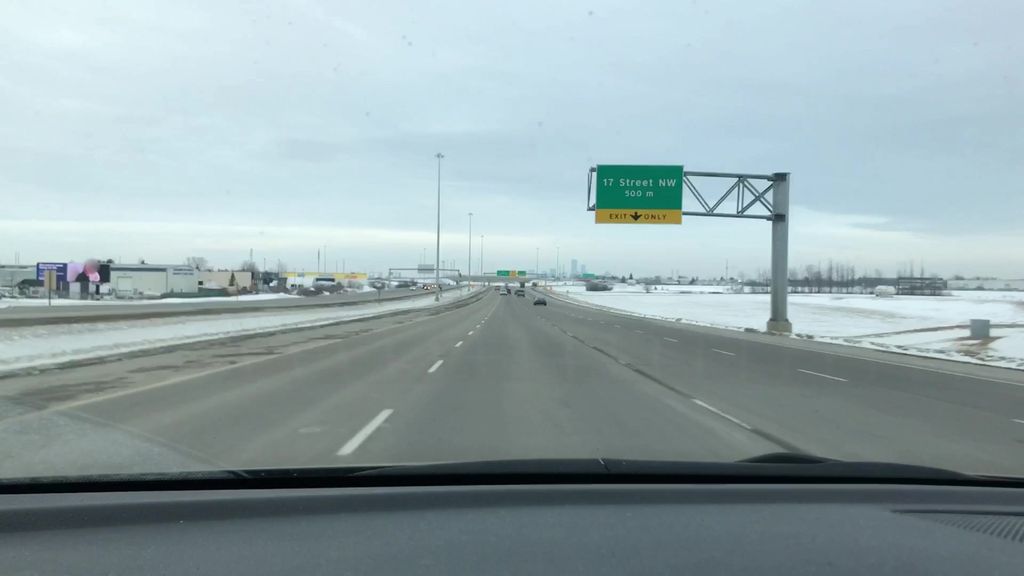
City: edmonton